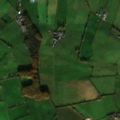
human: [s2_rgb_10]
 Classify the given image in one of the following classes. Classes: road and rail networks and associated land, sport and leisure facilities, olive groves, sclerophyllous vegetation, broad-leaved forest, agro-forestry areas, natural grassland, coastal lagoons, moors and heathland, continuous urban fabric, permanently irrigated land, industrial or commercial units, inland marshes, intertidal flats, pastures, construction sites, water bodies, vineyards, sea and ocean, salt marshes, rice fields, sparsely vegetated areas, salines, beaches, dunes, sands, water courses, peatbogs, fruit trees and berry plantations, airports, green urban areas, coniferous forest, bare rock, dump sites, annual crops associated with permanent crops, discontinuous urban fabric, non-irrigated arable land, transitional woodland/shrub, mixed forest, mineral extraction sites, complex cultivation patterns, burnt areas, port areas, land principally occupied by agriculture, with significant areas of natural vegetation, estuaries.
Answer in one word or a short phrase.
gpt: non-irrigated arable land, pastures, mixed forest